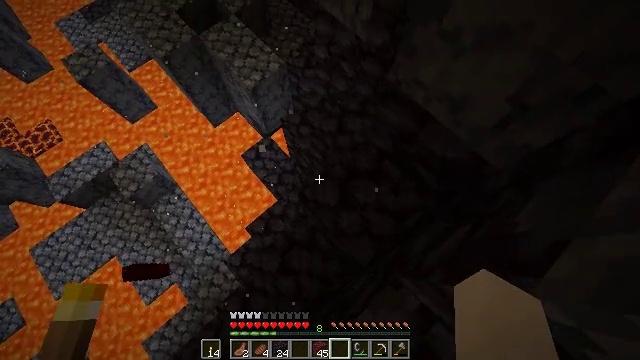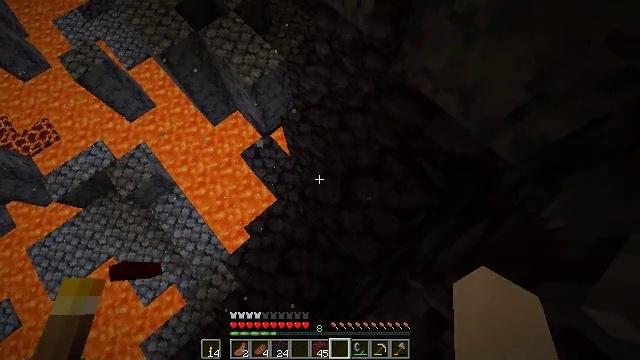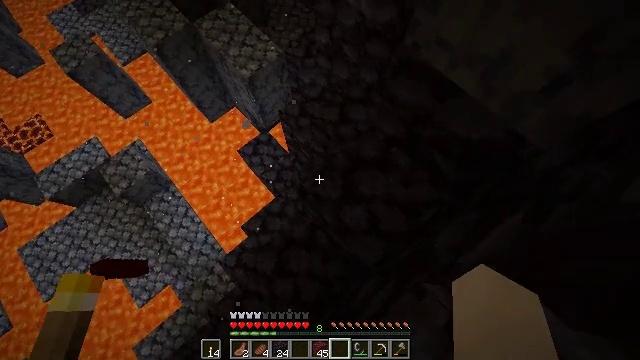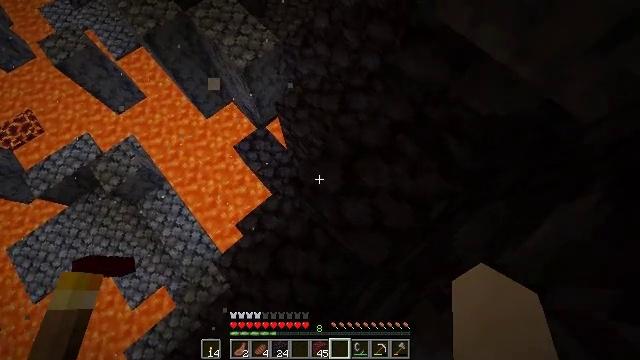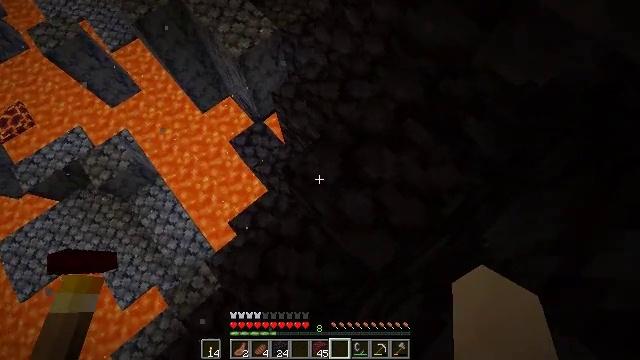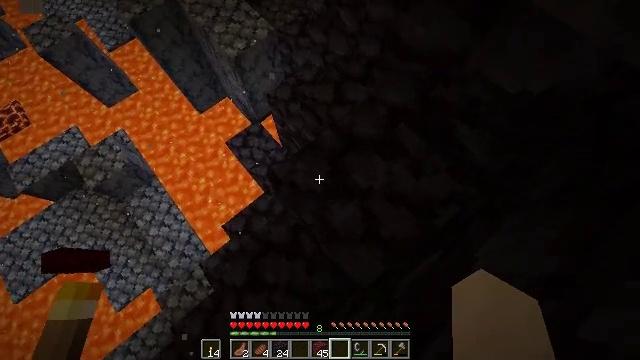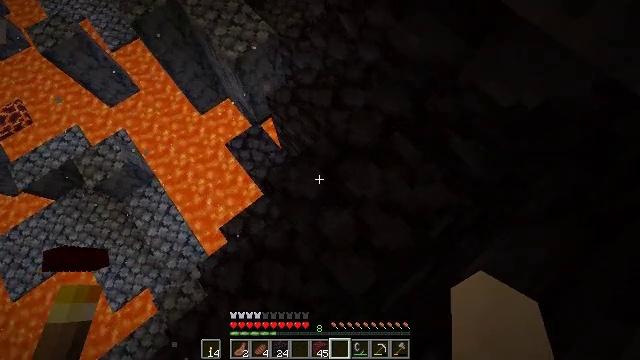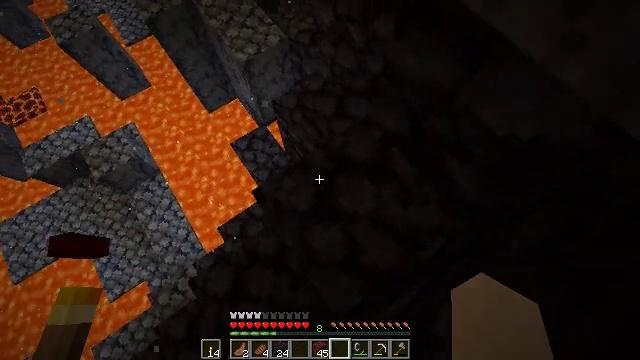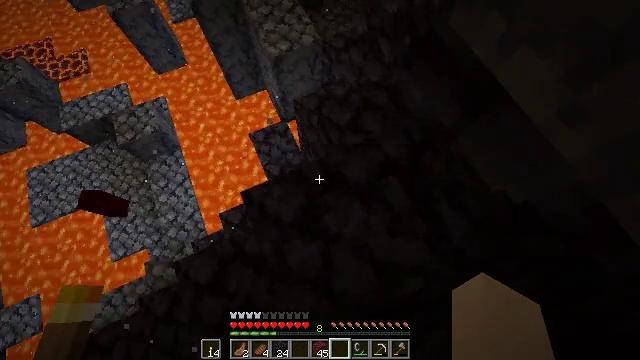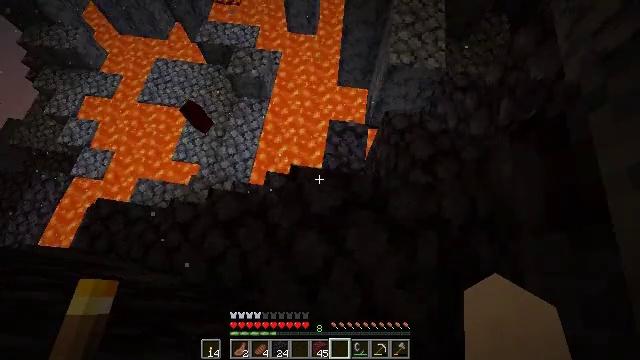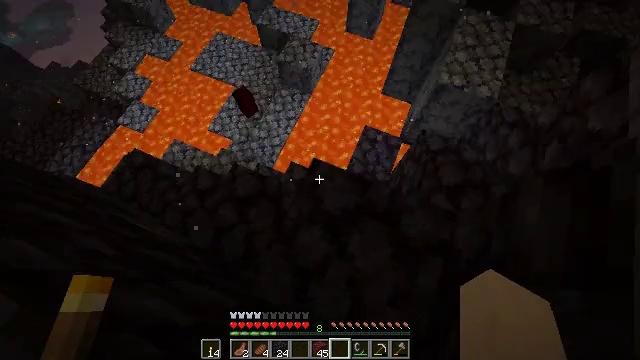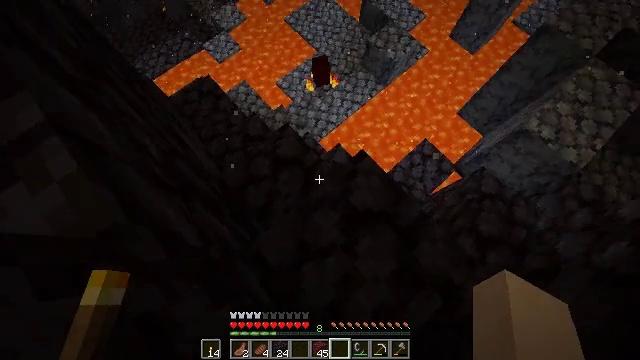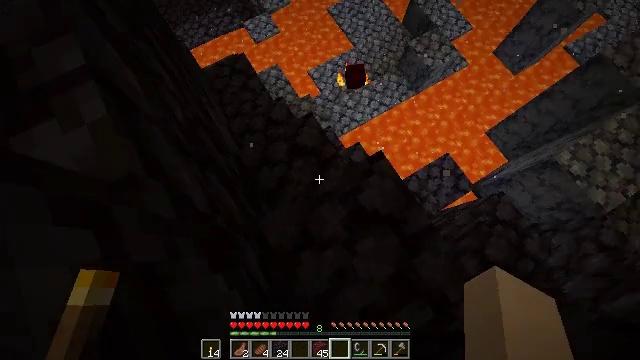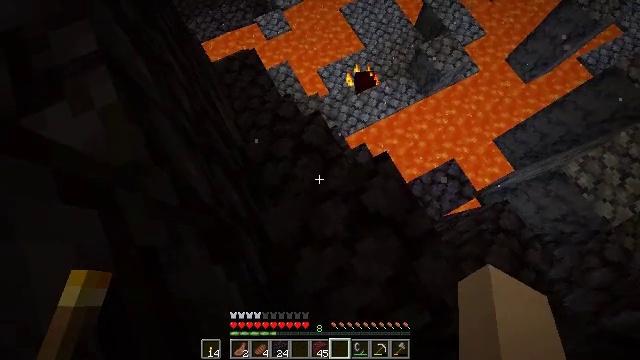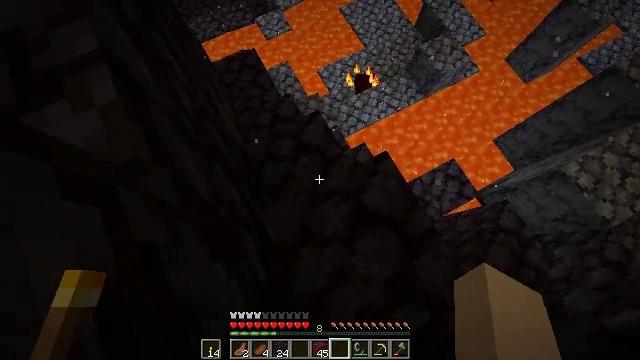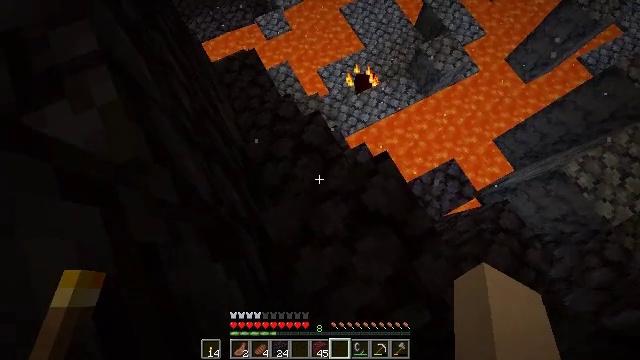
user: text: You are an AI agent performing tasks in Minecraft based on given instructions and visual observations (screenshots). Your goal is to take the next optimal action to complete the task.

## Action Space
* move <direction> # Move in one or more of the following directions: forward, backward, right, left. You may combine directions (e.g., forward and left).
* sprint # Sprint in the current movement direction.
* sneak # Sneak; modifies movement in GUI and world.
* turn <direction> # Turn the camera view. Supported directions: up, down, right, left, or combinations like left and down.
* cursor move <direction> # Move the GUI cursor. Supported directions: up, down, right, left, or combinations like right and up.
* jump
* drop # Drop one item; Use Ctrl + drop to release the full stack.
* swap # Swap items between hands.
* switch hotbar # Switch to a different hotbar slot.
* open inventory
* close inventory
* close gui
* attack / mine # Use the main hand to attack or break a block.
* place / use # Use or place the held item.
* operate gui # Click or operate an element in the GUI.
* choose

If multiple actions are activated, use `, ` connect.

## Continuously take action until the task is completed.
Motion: motion action
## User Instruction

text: Combat the magma cube.
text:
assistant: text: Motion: no_op
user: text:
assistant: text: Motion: move right
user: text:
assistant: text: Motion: move right
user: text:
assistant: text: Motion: move right
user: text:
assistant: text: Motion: move right
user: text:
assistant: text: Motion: move right
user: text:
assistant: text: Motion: move right, turn left
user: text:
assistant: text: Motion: turn left
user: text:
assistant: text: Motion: turn left
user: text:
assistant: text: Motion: turn left
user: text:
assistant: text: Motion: turn left and down
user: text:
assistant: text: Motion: turn left and down
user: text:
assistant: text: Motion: turn left
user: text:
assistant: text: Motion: no_op
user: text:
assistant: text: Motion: move forward
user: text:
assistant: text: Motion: move forward
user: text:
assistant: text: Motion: move forward
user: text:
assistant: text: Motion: move forward and move left
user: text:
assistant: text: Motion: move forward and move left, turn left
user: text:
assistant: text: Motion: move forward and move left, turn up
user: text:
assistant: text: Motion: move forward and move left
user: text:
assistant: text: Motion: move forward and move left
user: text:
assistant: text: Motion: move forward and move left
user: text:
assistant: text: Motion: move forward
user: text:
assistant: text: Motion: move forward
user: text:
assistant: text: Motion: move forward
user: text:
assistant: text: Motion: move forward
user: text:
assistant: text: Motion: move forward
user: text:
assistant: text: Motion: move forward and move left, turn up
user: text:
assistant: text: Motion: move forward and move left, turn right and up